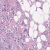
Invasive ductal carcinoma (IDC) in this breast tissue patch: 1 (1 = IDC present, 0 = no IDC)